Question: I am creating a website based on a designers photoshop mock-ups.

Here is a part of a question form. I know this could be created with a HTML table fairly easily, but as tables are supposed to be used for data, I would rather use CSS.
I am trying to work out if this could be created with 3 separate columns, one for the radio buttons, another for the titles, and the other for the text boxes, but I am unsure how to get the features to line up ("Account" radio box to line up with "Name" and its text box).
Should this be done with CSS or table?
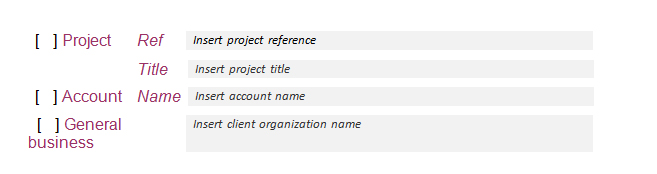
Answer: You can use
- 'display:table;''<table>'- 'display:table-row;''<tr>'- 'display:table-cell;''<td>'
<URL>
to play with
'''
body{
height:100%;
}
#main{
height:100%;
width:100%;
}
.table{
display:table;
width: 100%;
}
.tr{
display:table-row;
}
.td{
display:table-cell;
}
'''
Based on your image, you will need a layout something like this <URL>
'''
body {
height:100%;
}
#main {
height:100%;
width:100%;
}
.table {
display:table;
width: 100%;
}
.tr {
display:table-row;
}
.td {
display:table-cell;
}
.td > span {
display:list-item;
list-style:none;
}
.td3 >span {
background:grey;
height:16px;
font-size:10px;
}
'''
'''
<div id="main">
<div class="table">
<div class="tr">
<div class="td td1"> <span>Project </span> <span>Account</span> <span>General bsns</span>
</div>
<!-- //td -->
<div class="td td2"> <span>Ref</span> <span>Tite</span> <span>Name</span>
</div>
<!-- //td -->
<div class="td td3"> <span>Insert Project Ref</span> <span>Insert Project Title</span> <span>Insert Account Nama</span>
</div>
<!-- //td -->
</div>
<!-- //tr -->
</div>
</div>
'''